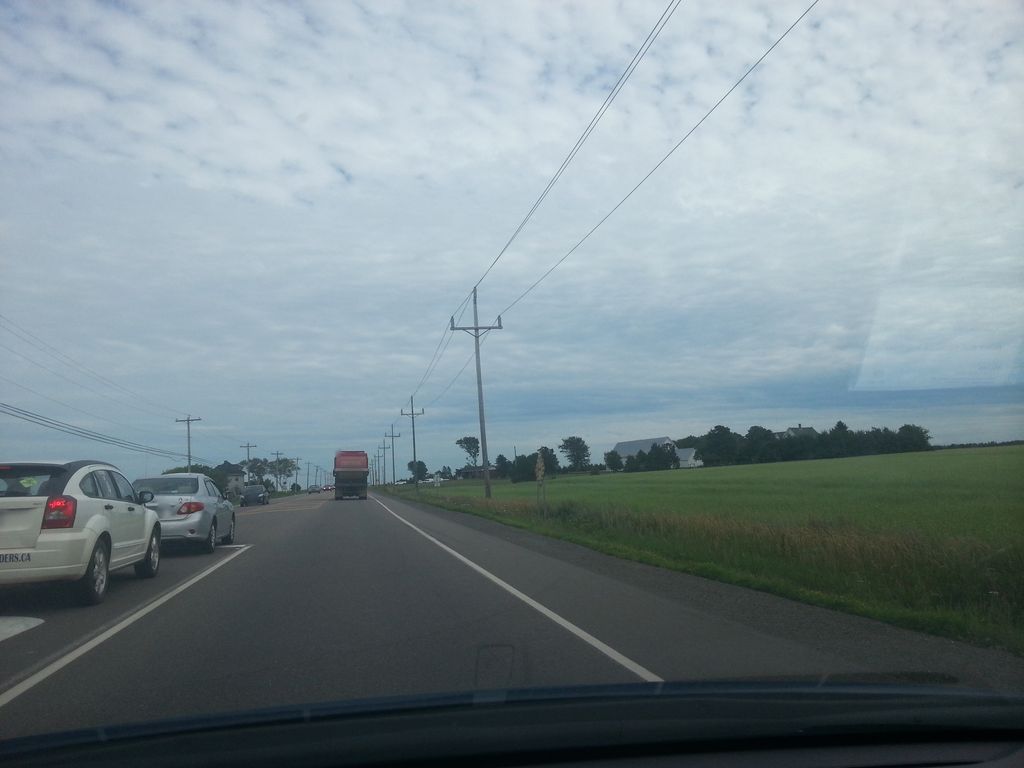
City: charlottetown